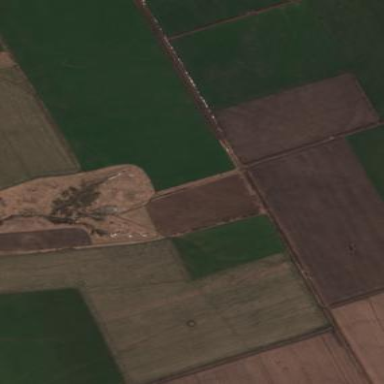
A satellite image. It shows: View of farmland.